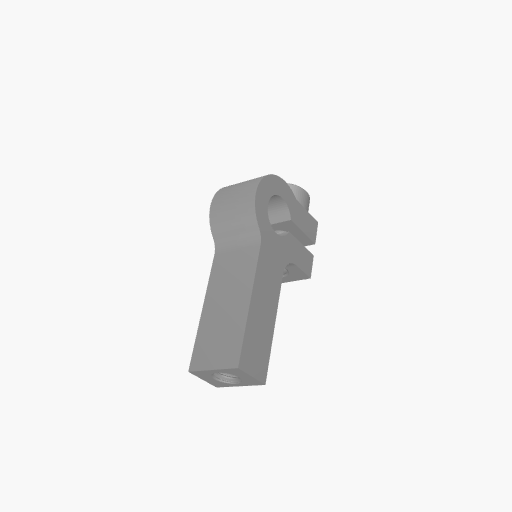
Part: Side1Post1ClampingMount6ID